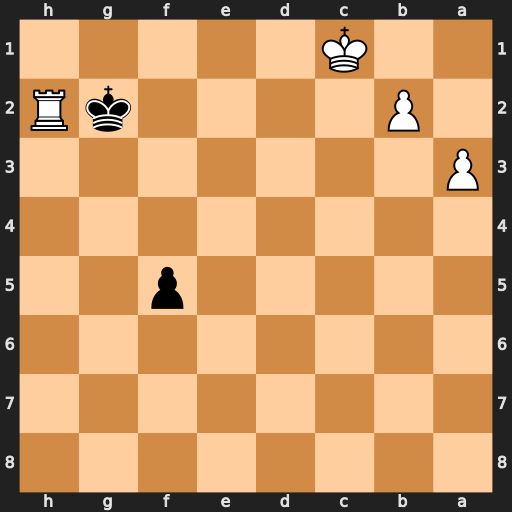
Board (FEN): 8/8/8/5p2/8/P7/1P4kR/2K5
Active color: b
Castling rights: -
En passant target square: -
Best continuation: Kxh2 Kc2 f4